Question: If I import a Maven project (Import Project > choose the main pom.xml file > check Import Maven projects automatically > Next ...):
- -
During the processing, if I maximize a popup it looks like:

The modules (folders) in the Project area are shown only at the end (only the files from the main directory are shown during the "resolving" - in this case immediately).
The jar files are already in the .m2 folder, so the problem is not related to the time for downloading those jars.
Is there a "hidden" setting needed to improve the performance? (a check box, a command, etc.)
:
- - -
:
- - JetBrains wrote:> Your projects open faster and the IDE is more responsive as some processes now run in the background.regarding IntelliJ IDEA 14.1 and probably it is faster but (at least for me) not using the default settings.
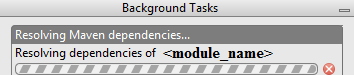
Answer: If you use the Maven that comes with Idea 14.1, have a look here: <URL> . Using an installed Maven seems to be much faster.

Another improvement could be to change the (and probably the ) from to your own JDK: